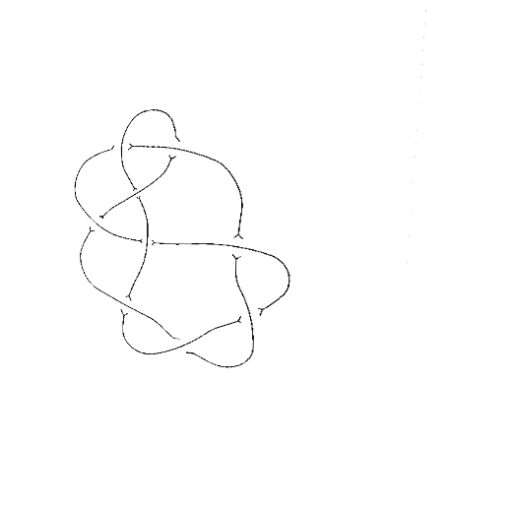
Crossing number: 9